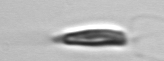
Label: Chrysochromulina